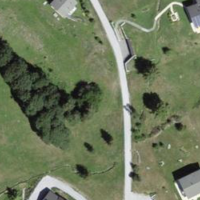
EUNIS habitat code: 26
Species observed at this site:
Sedum acre